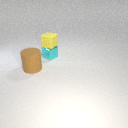
small cyan metal cube below small yellow rubber cube